Question: m having a strange problem never faced it before and tried every thing and i mean everything but no luck at all.
What happened was i downloaded the application source code built on joomla 1.7 via ftp from the live server and deployed it on my localhost and configured it correctly. Now what happened is it displaying some sort of raw data all over the browser window, attached is the screenshot.
Please guys its been 5 days since i stuck in this mess any help will be highly appreciated
Thanks in advance

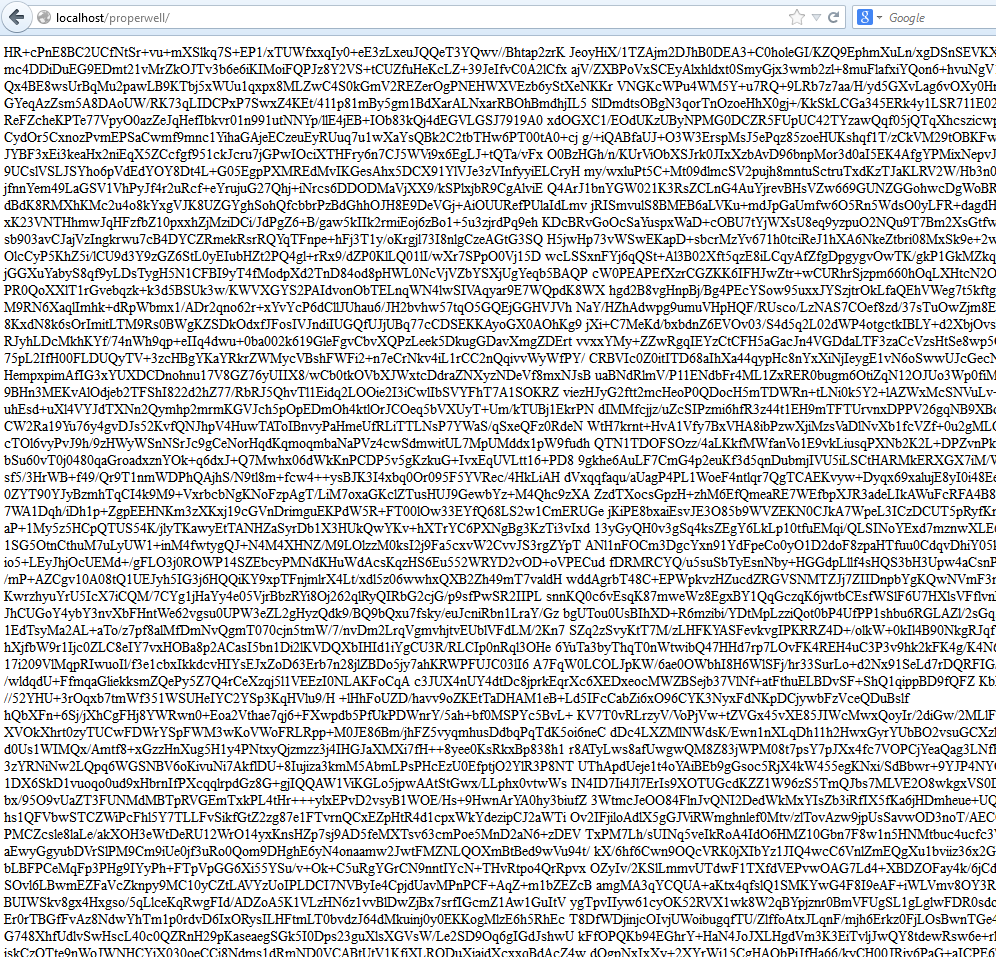
Answer: Maybe you have installed an extension, which supports distribution of PHP code as binary code? There exist different extensions to PHP, which support this kind of functionality. Probably the most widespread is Zend Guard. To execute a script which was encrypted by this software your PHP needs to load the <URL>. If your server has loaded this extension and your localhost does not, the output might be something like you encounter.
Your first step should be to compare the output of <URL> is loaded on your production server and not on your localhost, this might be the problem. Next step should involve taking a look at the PHP files and search for one which contains lots of unreadable characters. If this seems unreasonable to you, you might as well just install Zend Loader and see if it works then, which might be less work.